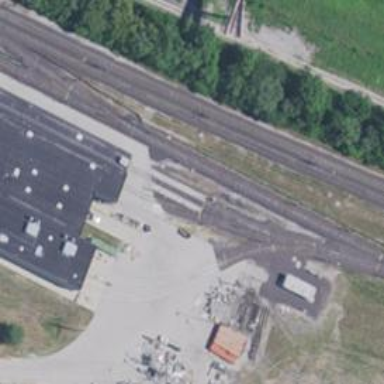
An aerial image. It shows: Light rail yard with electrified contact lines.